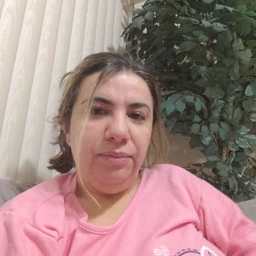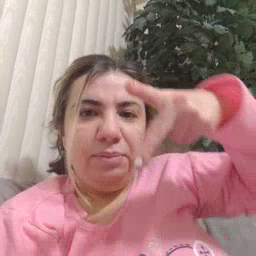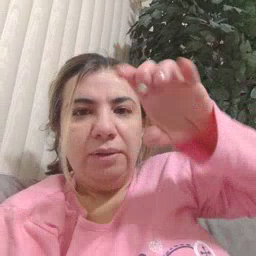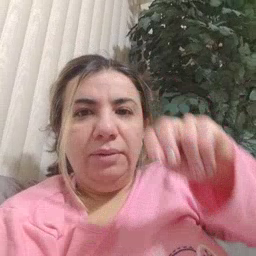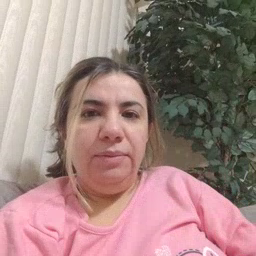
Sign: pen